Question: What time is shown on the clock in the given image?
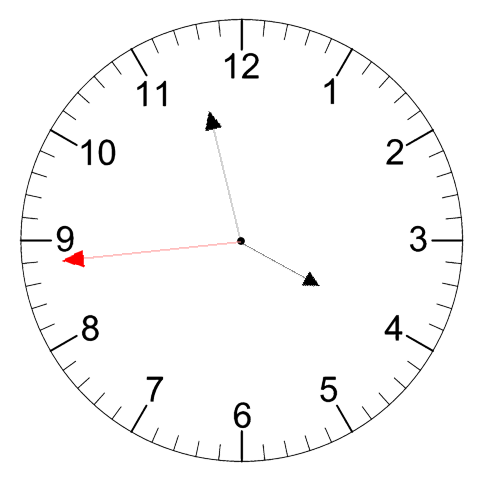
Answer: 03:57:44